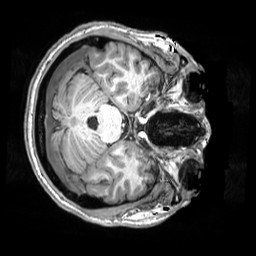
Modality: T1w
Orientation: axial
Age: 19
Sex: female